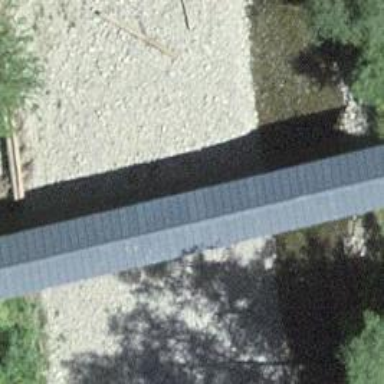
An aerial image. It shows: Covered bridge on path.